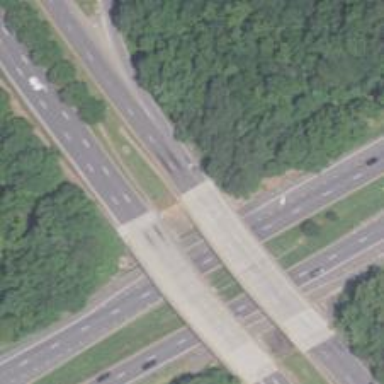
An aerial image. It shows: Motorway junction.